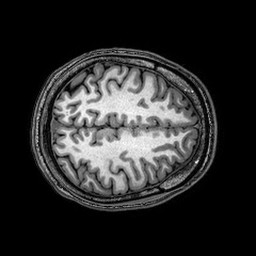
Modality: T1w
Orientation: axial
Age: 21
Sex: male